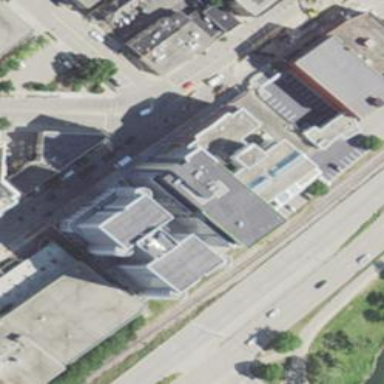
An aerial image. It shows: Office building.